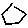
Label: hexagon